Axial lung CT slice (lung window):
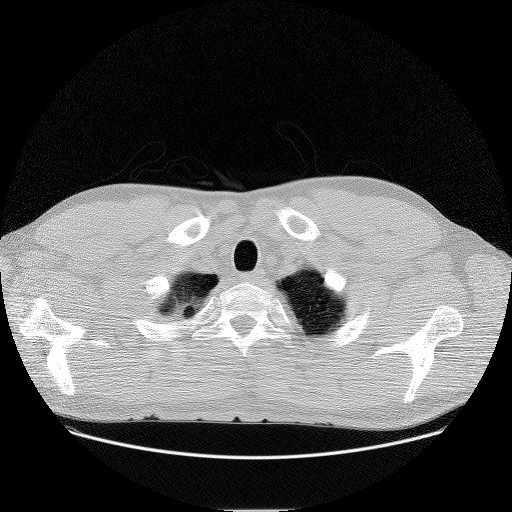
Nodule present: no